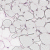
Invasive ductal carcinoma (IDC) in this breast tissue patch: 0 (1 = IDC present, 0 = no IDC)